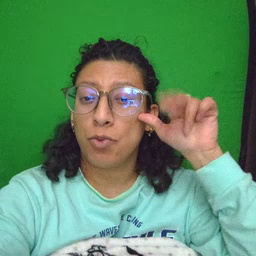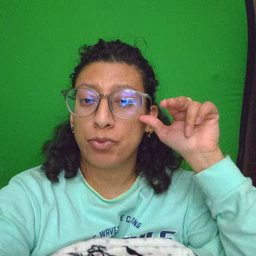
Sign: horse